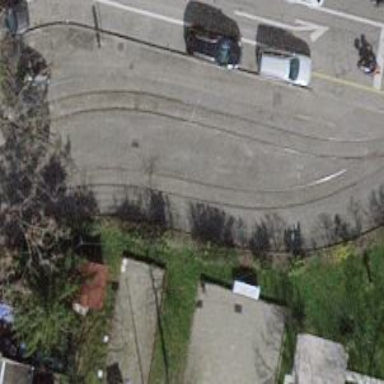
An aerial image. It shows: Tram railway siding with electrified contact line.